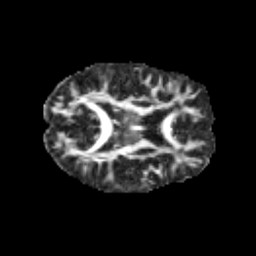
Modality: FA
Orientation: axial
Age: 11
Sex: male
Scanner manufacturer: siemens
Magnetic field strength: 3 T
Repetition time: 3.8 s
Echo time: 0.07 s